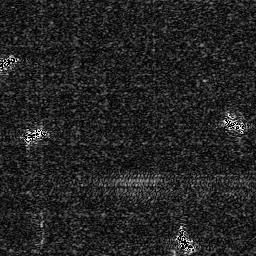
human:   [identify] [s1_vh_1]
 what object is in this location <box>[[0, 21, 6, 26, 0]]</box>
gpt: <ref>1 small ship at the top left</ref>

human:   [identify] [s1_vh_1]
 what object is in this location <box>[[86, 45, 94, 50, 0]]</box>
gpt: <ref>1 small ship at the right</ref>